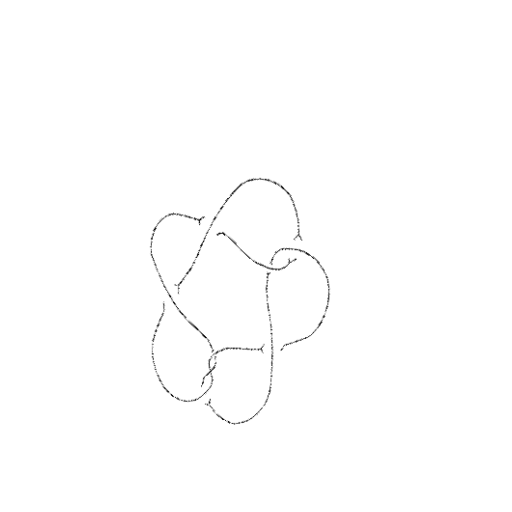
Crossing number: 8